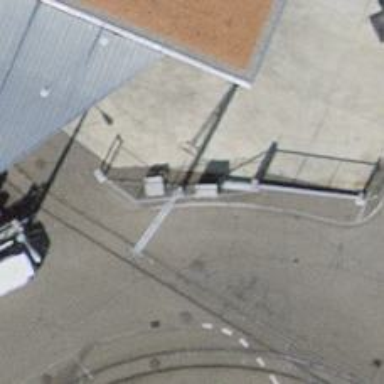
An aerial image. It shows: Street cabinet used for power utility.